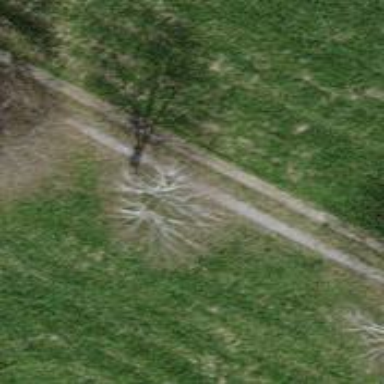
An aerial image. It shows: Row of trees in natural setting.